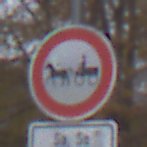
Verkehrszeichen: VerbotGespannfuhrwerke
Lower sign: ZeitangabenMitBeschraenkungAufWochentage9
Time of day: MorningAfternoon
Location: Outdoor (Nature)
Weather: Overcast
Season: NotSpecified
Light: Natural